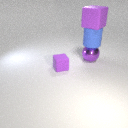
large purple rubber cube above large blue rubber cylinder